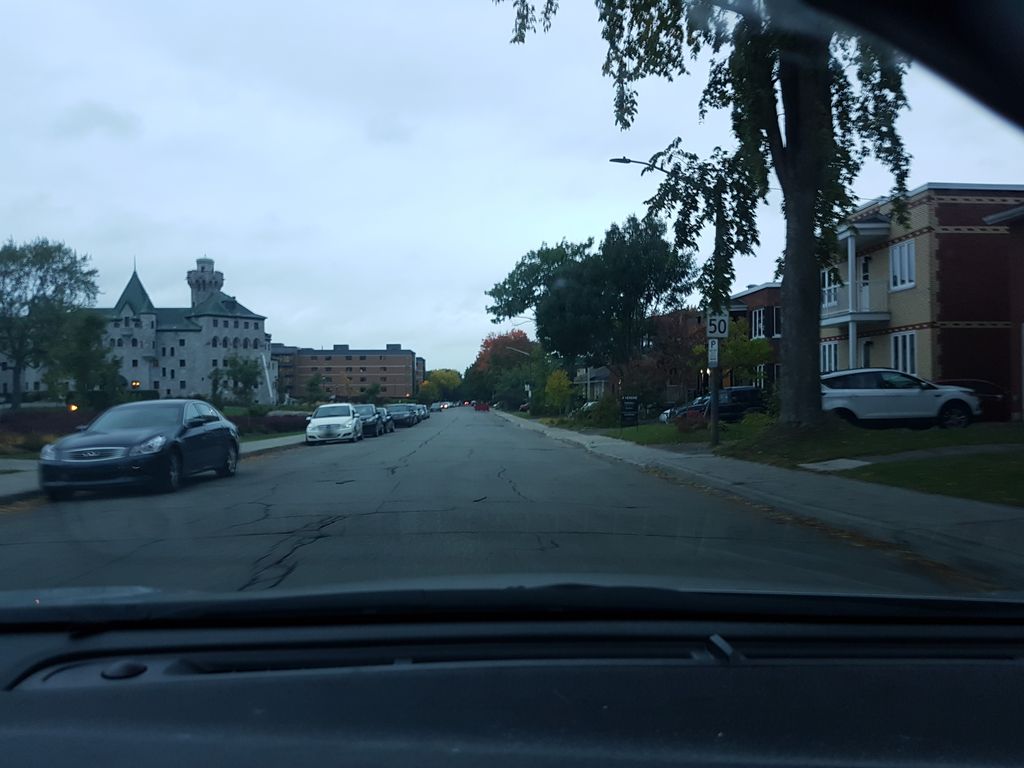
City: quebec_city